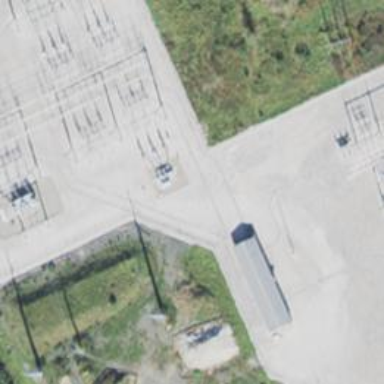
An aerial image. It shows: Switch used for power control.